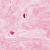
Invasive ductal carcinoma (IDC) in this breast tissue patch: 0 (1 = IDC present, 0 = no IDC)